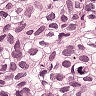
Metastatic tissue present: yes